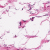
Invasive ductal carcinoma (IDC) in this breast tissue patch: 0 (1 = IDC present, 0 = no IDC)